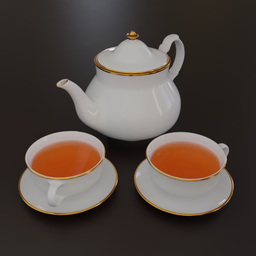
Label: tools